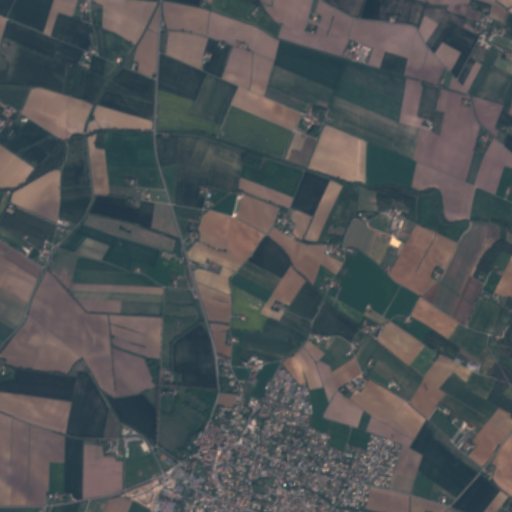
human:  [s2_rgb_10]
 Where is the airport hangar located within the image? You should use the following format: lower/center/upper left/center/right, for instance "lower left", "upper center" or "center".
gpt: The airport hangar is located in the lower right of the image.
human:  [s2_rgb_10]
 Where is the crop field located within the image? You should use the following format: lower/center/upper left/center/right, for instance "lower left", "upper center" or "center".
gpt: There is no crop field in the image.